RGB frame:
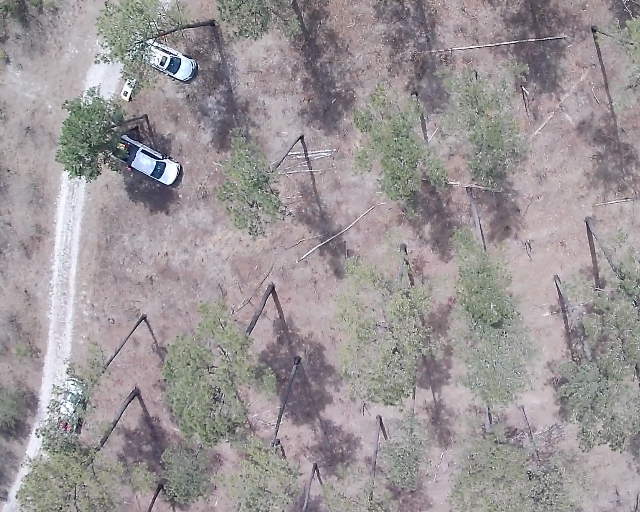
Thermal frame:
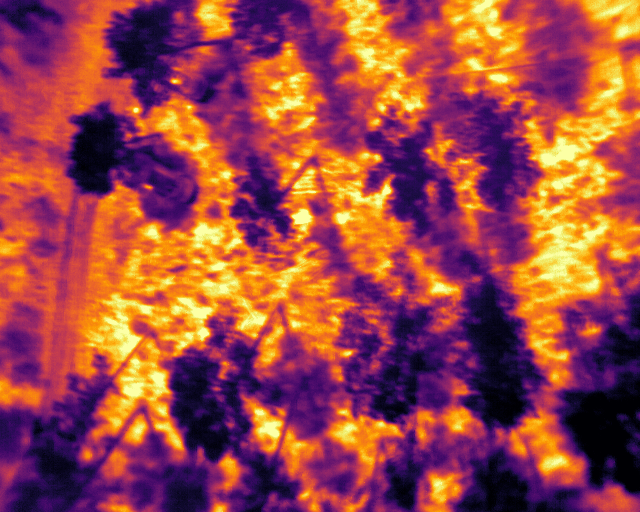
Captured: 2026-02-26 02:27:22
Pixels at or above 80 °C: 0 (fraction of frame: 0)